五年级 · 立体几何学
小桐用 1 立方厘米的小正方体摆满这个长方体框架，一共需要( )个这样的正方体才能摆满, 摆成的长方体的体积是( )立方厘米。

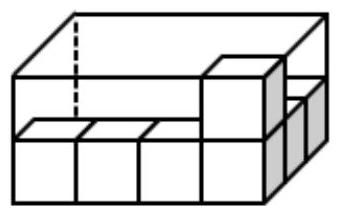
答案: 解$24 \quad 24$

【分析】通过观察图形可知, 沿长方体的长摆了 4 个小正方体, 沿长方体的宽摆了 3 个小正方体, 沿长方体的高摆了 2 层, 根据长方体的体积公式: $V=a b h$, 把数据代入公式解答。

【详解】 $4 \times 3 \times 2=24$ (个)

$1 \times 24=24$ （立方厘米）

一共需要 24 个这样的正方才能摆满, 摆成的长方体的体积是 24 立方厘米。

【点睛】此题考查的目的是理解掌握长方体体积公式的推导过程及应用。